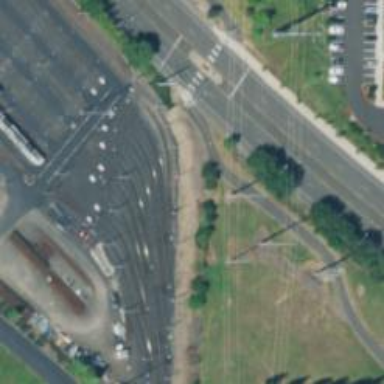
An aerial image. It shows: Light rail yard with electrified contact lines.